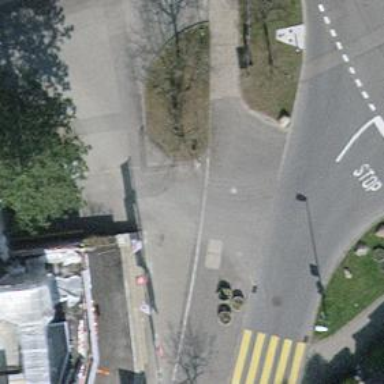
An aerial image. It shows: Cycleway.